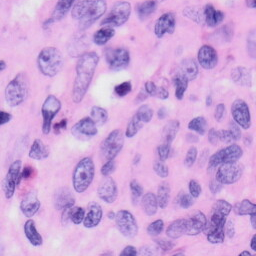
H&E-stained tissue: Skin